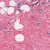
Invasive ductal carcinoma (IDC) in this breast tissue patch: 0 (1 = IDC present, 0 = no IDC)